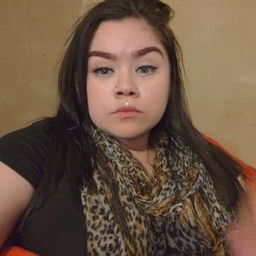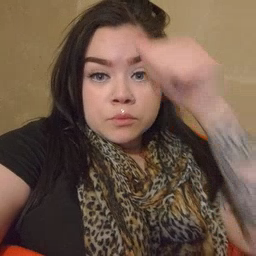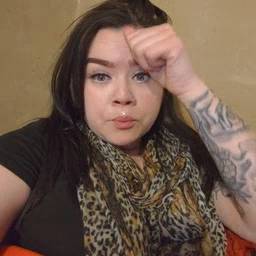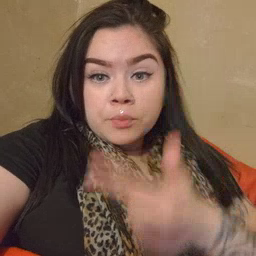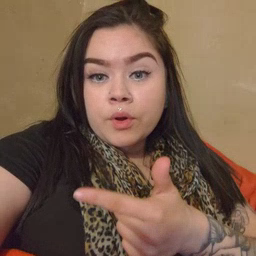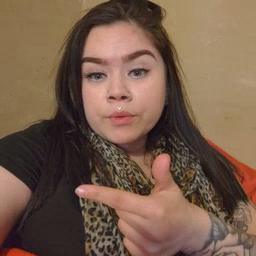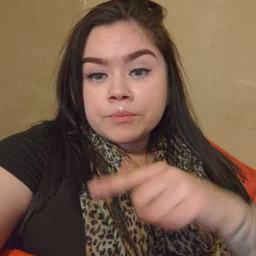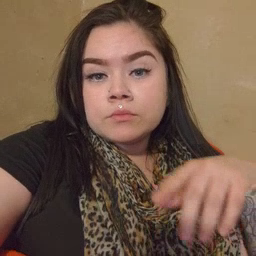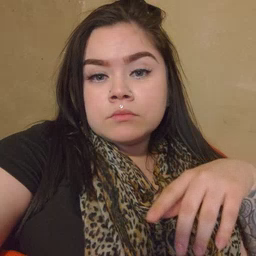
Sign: brother